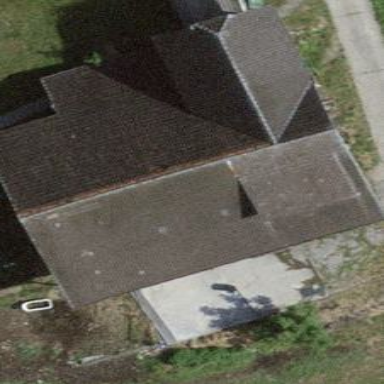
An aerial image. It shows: Farm building.